Question:
Hi, as shown in screeshot, eclipse fails while saving the secure preferences file. Already tried to give 777 access to those folders (the fact that folder shown under Security -> secure storage -> Contents, as Storage Location didn't even exist, so I created it with a mkdir and I gave it 777 access.
But when, after filling, I click on apply than ok HTTP and HTTPS datas abour user and password are not saved!
Anyone?
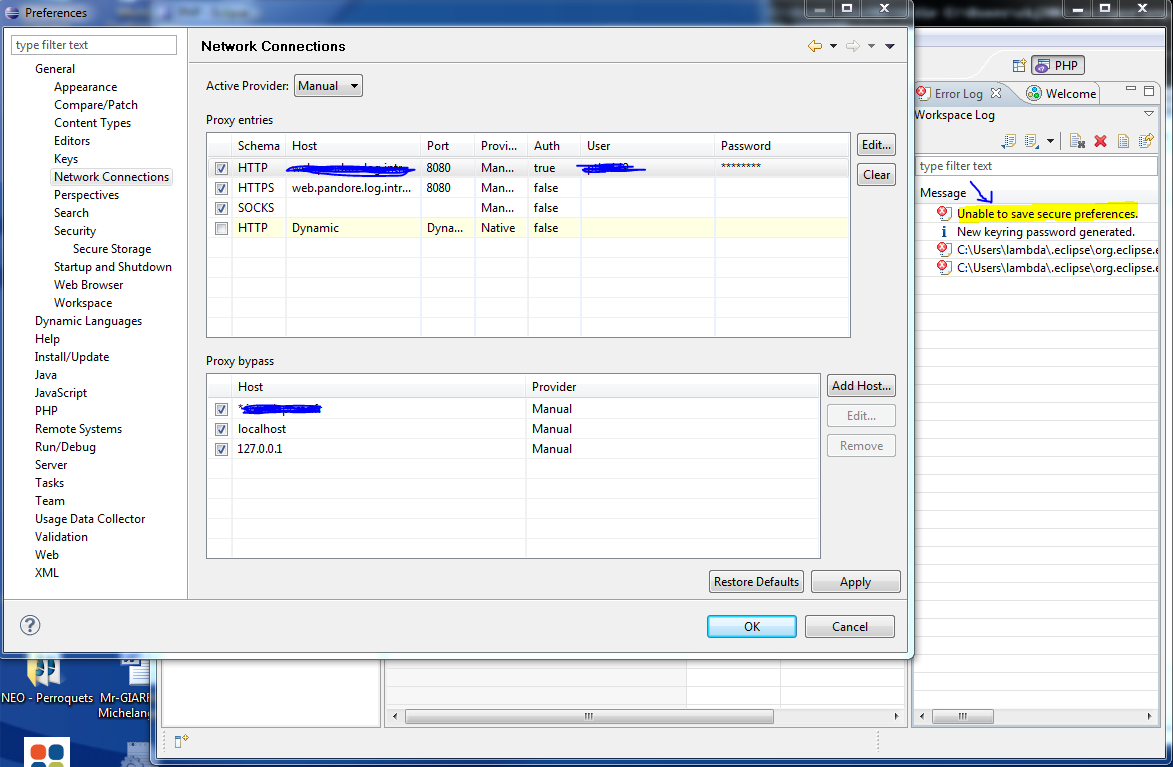
Answer: Try changing the default secure storage location to something you eclipse has write permissions for already. (Something like a sub-folder of your current workspace ?)
You can change the default location, by adding the following to your eclipse.ini :
'''
...
-eclipse.keyring
c:\users\<userid>\.eclipse\secure.storage
...
'''
Hope that helps !!